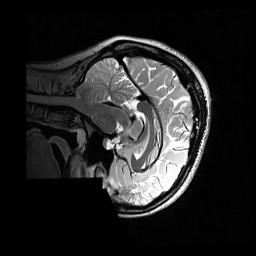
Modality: T2w
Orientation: sagittal
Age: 21
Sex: female
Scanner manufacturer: siemens
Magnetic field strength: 3 T
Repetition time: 3.2 s
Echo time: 0.565 s